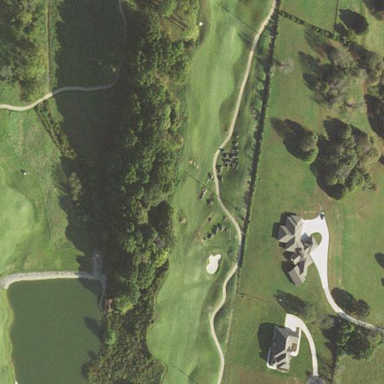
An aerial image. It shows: Golf fairway surrounded by grass.